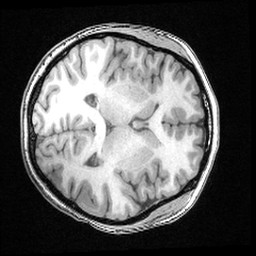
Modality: T1w
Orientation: axial
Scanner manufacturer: ge
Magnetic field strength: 3 T
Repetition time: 0.008572 s
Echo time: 0.003384 s